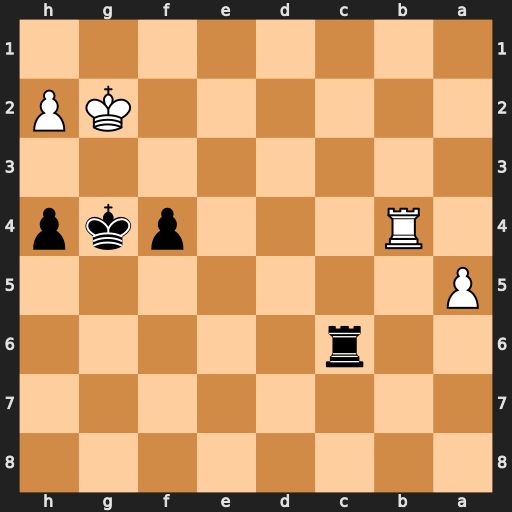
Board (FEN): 8/8/2r5/P7/1R3pkp/8/6KP/8
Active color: b
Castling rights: -
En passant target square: -
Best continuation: h3+ Kf2 Rc2+ Kg1 Rc1+